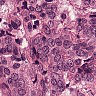
Metastatic tissue present: yes